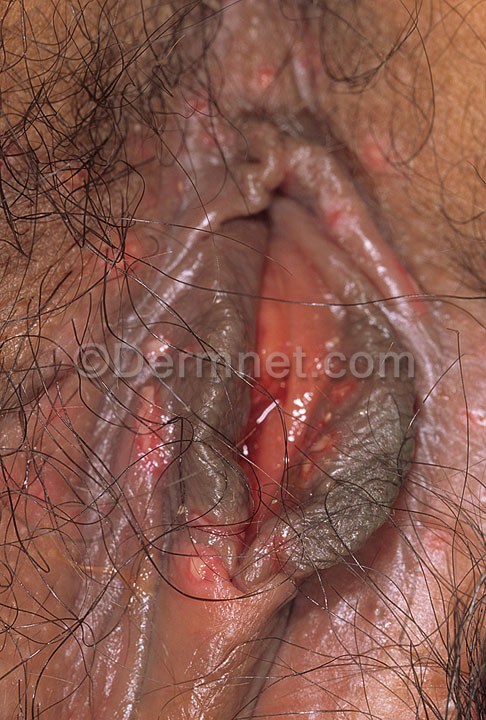
Disease: Herpes HPV and other STDs Photos